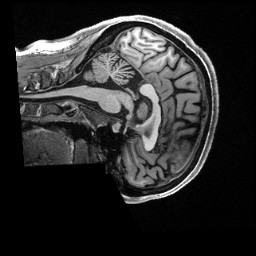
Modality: T1w
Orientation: sagittal
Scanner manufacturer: siemens
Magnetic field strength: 3 T
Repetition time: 2.5 s
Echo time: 0.00231 s